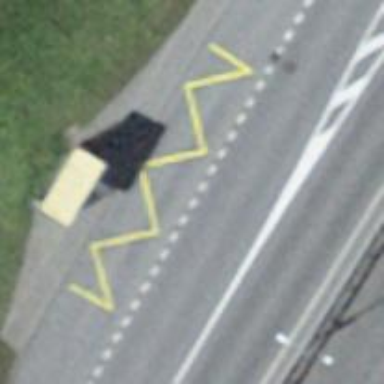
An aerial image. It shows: Bus stop with platform for public transport.